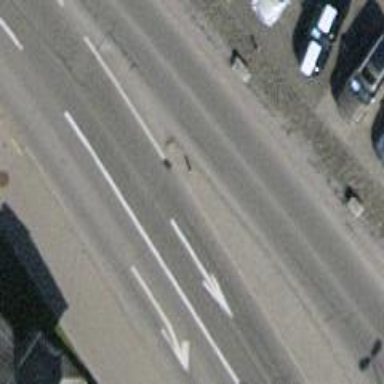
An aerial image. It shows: Secondary road with asphalt surface and no sidewalk.